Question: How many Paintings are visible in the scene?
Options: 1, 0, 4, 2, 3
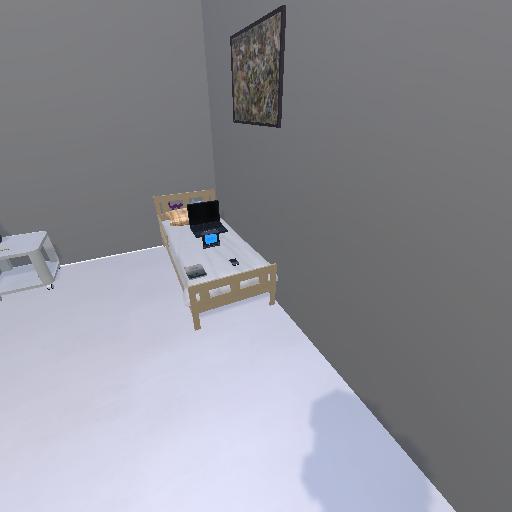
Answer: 1